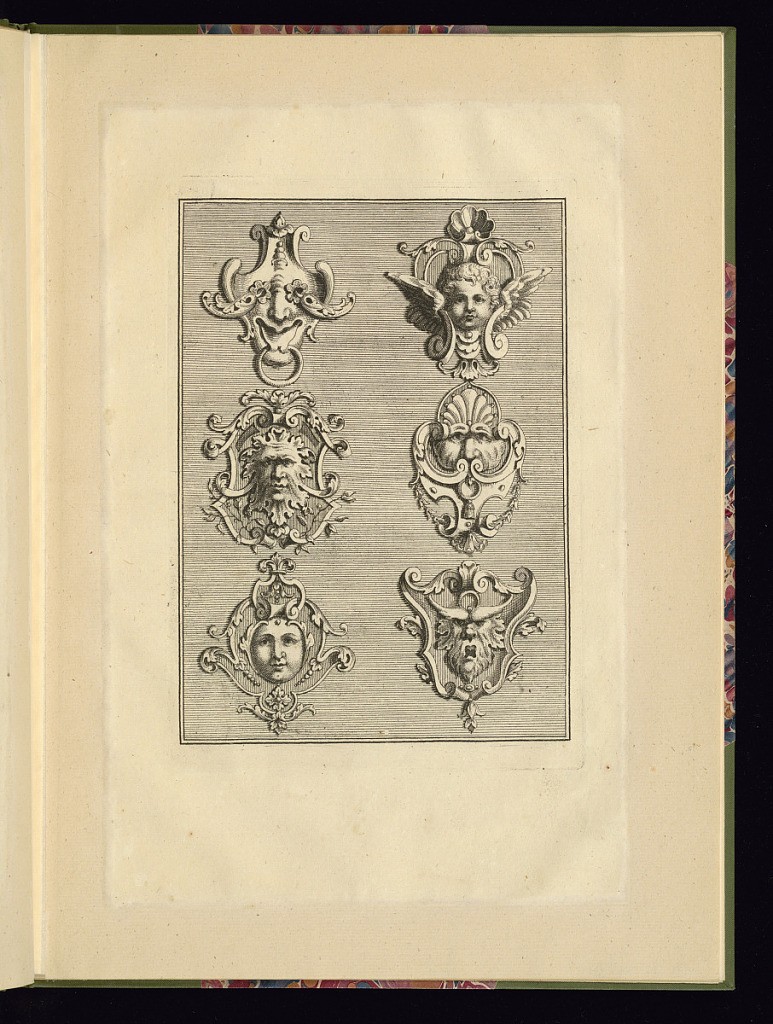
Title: Six Mask Designs
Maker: Johann Leonhard Eisler, German, 1672 – 1733
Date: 1720-25
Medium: Etching and engraving on laid paper
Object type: Print
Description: Six grotesque mascarons or mask designs featuring scrolling acanthus leaves, fleurons, flowers, shells, rosettes, wings, a tassel, and sprigs.